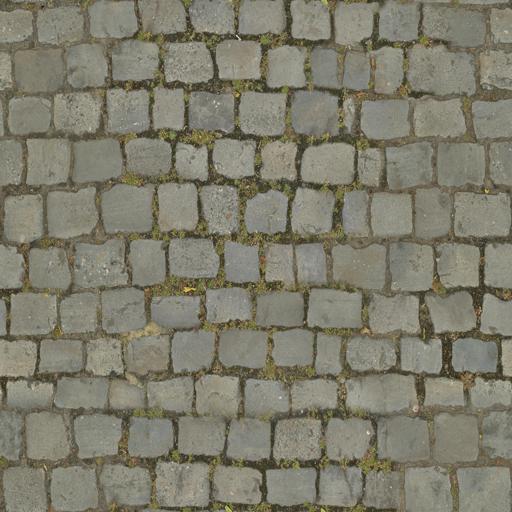
Tags: cobble cobblestone gray pavement paving stones